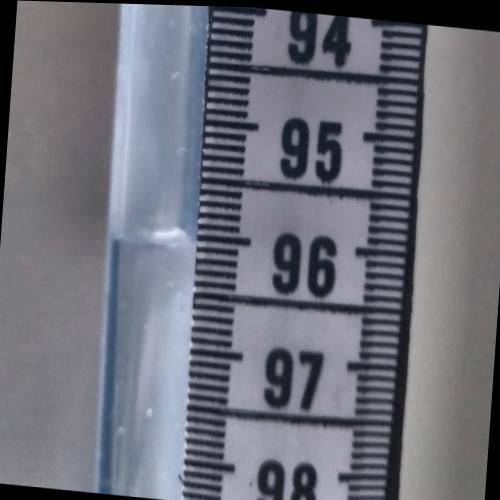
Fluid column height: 96.1 cm